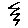
Label: zigzag